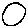
Label: circle